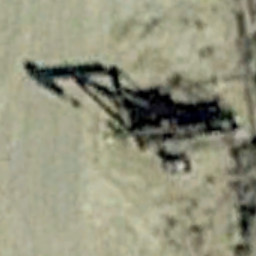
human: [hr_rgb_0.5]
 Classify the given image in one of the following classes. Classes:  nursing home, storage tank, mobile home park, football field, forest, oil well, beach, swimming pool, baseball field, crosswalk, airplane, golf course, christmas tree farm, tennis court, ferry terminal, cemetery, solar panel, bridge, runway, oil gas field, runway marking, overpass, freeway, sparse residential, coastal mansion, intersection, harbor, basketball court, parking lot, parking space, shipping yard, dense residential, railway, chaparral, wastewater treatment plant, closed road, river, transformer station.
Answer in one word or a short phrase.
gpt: oil well